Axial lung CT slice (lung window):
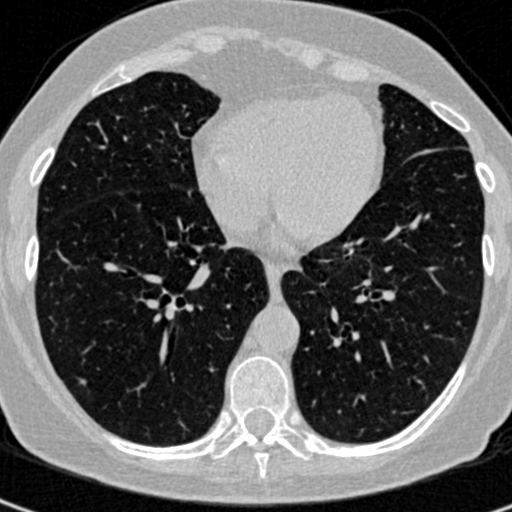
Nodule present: no